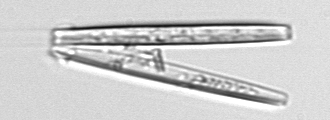
Label: Thalassionema